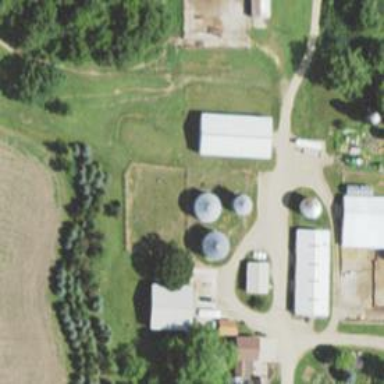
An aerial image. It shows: Silo.